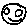
Label: smiley face